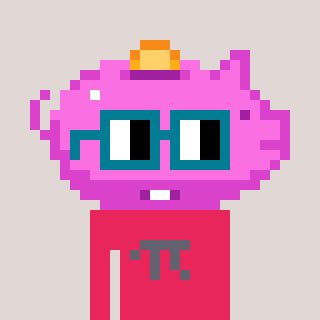
a pixel art character with square dark green glasses, a piggybank-shaped head and a redpinkish-colored body on a warm background